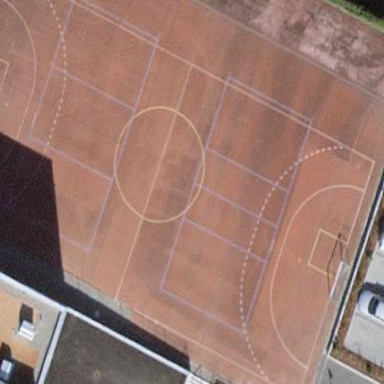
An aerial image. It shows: Basketball court on leisure land pitch.